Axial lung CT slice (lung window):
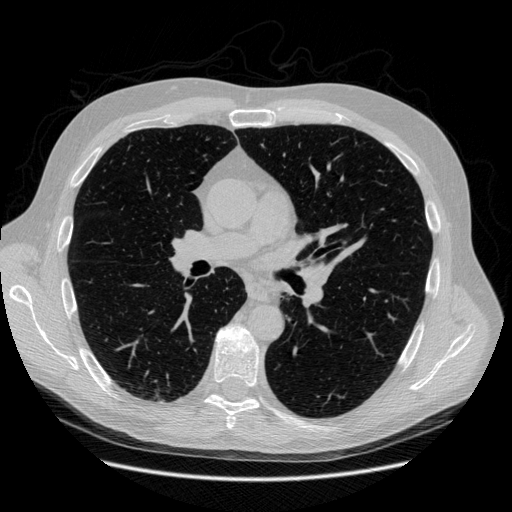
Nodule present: no